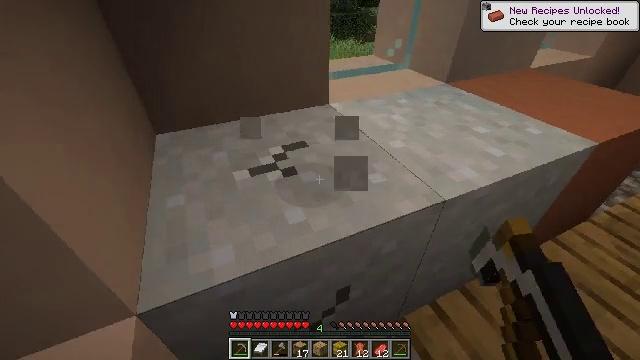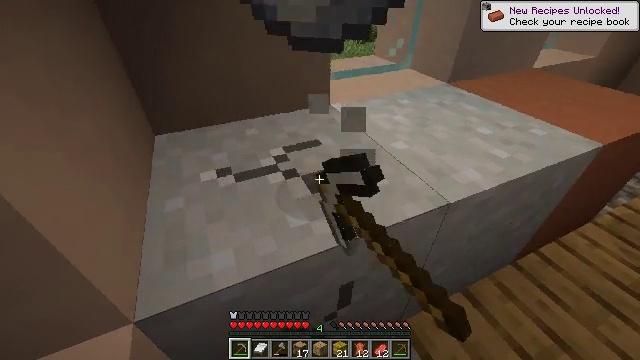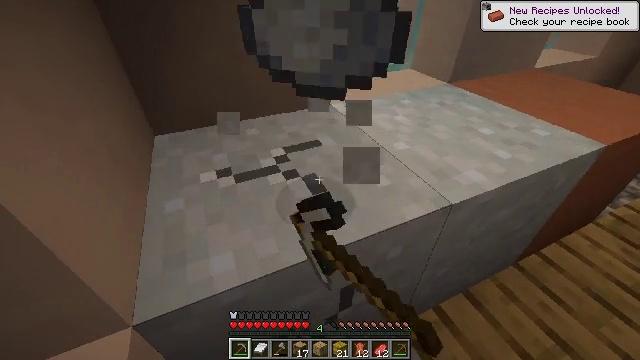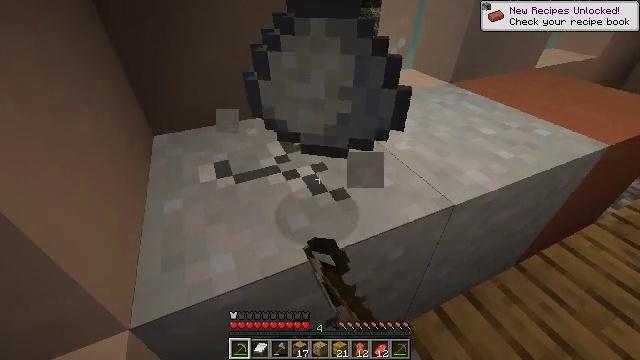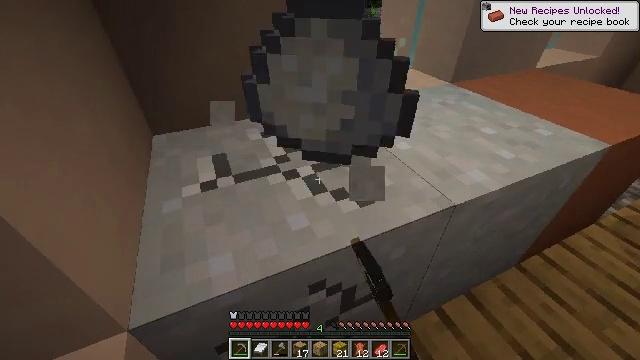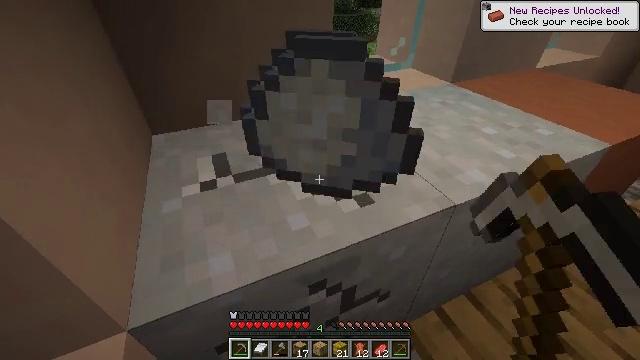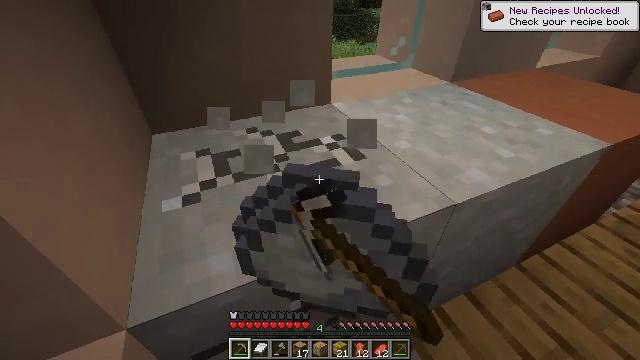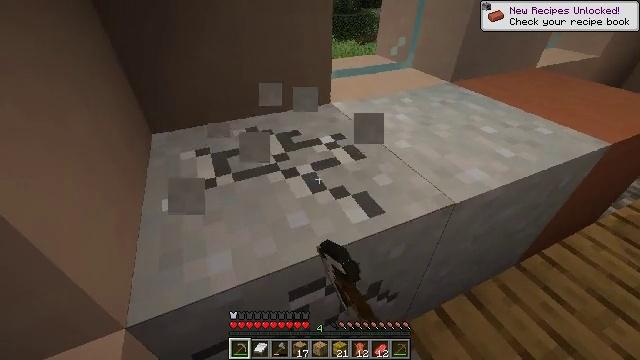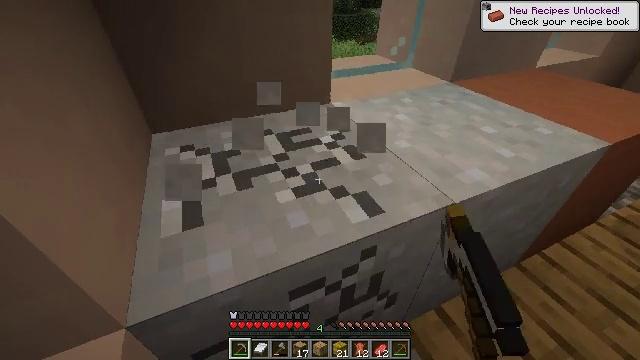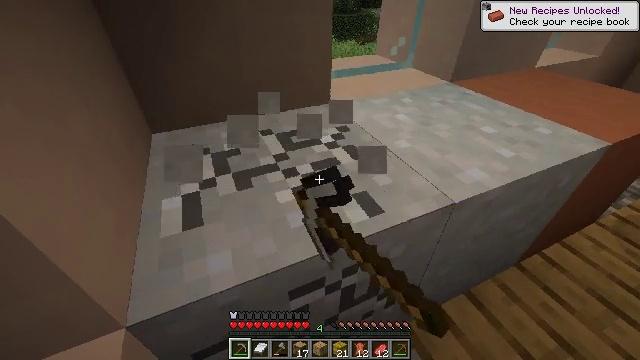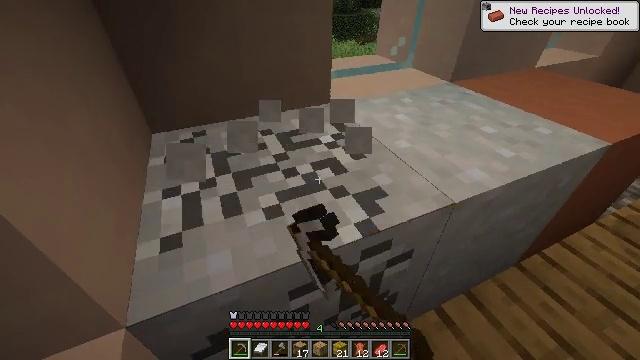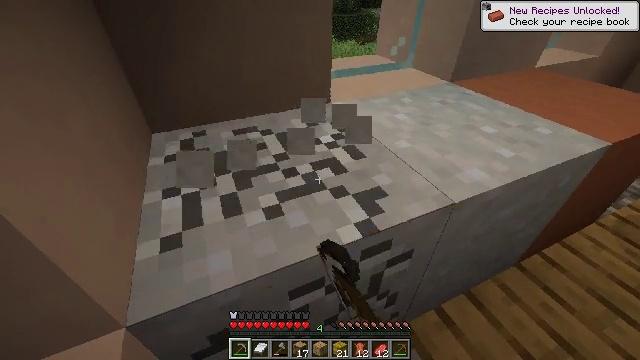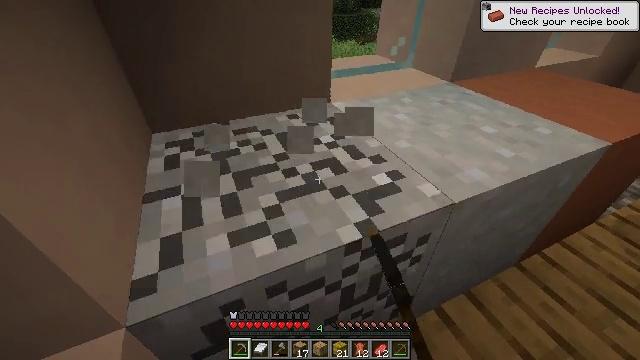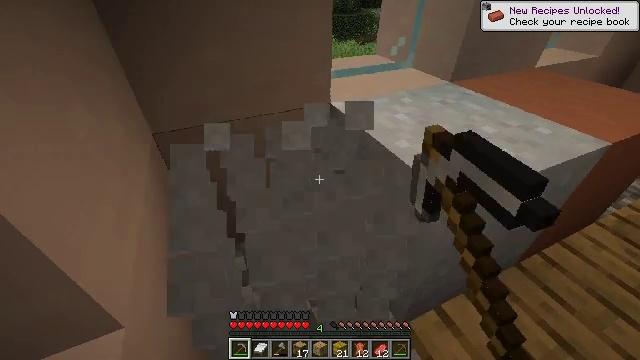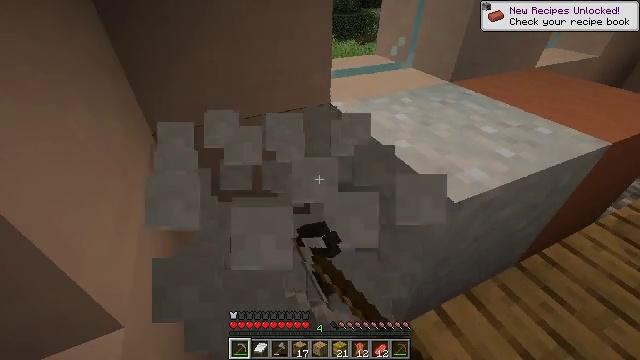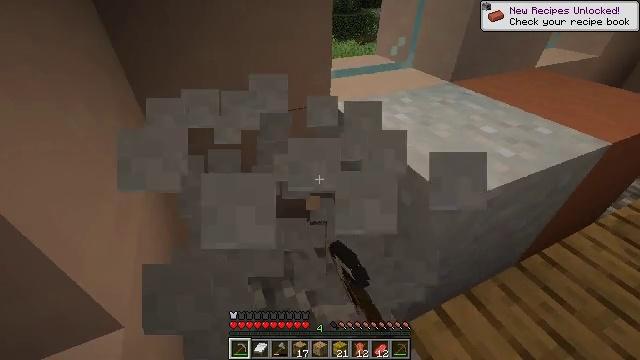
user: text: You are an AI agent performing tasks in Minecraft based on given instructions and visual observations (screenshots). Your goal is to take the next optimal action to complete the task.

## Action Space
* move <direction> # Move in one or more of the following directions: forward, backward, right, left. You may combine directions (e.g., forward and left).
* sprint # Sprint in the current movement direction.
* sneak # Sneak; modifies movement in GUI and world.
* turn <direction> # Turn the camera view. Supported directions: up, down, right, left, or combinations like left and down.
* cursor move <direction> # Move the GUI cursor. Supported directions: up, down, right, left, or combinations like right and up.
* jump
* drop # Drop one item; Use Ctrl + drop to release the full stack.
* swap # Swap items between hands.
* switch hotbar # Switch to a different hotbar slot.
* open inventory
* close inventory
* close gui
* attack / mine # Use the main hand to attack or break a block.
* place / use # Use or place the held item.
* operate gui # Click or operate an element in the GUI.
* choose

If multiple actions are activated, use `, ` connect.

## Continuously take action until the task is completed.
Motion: motion action
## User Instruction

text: Gather clay blocks.
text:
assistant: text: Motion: attack / mine
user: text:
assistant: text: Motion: attack / mine
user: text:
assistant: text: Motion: attack / mine
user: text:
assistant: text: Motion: attack / mine
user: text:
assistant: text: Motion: attack / mine
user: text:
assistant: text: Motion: attack / mine
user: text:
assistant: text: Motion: attack / mine
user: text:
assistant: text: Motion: attack / mine
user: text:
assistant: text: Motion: attack / mine
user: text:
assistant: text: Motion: attack / mine
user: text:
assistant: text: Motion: attack / mine
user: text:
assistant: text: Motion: attack / mine
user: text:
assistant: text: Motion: attack / mine
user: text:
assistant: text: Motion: attack / mine
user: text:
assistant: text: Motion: attack / mine
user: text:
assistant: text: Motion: attack / mine
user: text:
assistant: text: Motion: attack / mine
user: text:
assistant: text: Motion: move left, turn right, attack / mine
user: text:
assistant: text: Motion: move forward and move left, turn right, attack / mine
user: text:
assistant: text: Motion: move forward and move left, turn right, attack / mine
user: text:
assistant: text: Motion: move forward and move left, turn right, attack / mine
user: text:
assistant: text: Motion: turn right, attack / mine
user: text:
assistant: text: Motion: turn right, attack / mine
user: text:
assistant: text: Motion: attack / mine
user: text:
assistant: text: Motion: turn right, attack / mine
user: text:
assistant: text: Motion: turn right, attack / mine
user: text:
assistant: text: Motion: attack / mine
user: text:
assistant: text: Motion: attack / mine
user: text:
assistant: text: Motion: attack / mine
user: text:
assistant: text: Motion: attack / mine